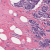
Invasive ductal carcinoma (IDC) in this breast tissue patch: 1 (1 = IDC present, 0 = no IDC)